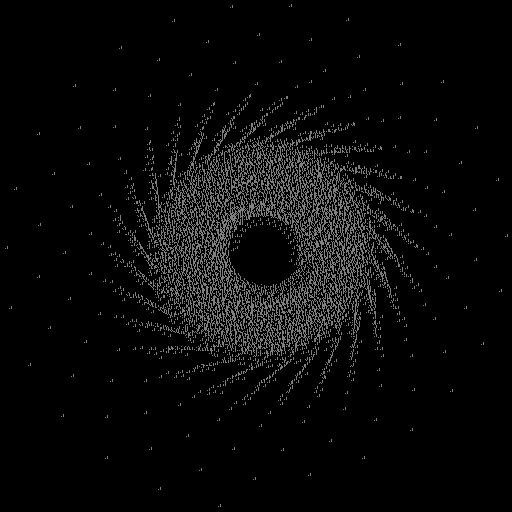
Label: sunflower